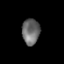
Tissue: prostate
Cell type: T cells
Senescence score: 0.7429
Nuclear area (px): 448
Mean DAPI intensity: 106.4375